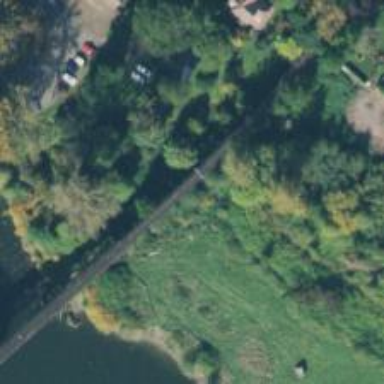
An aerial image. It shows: Abandoned bridge over disused railway.